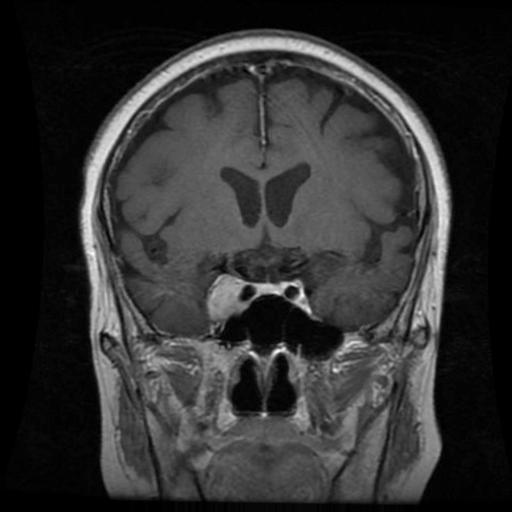
Label: meningioma